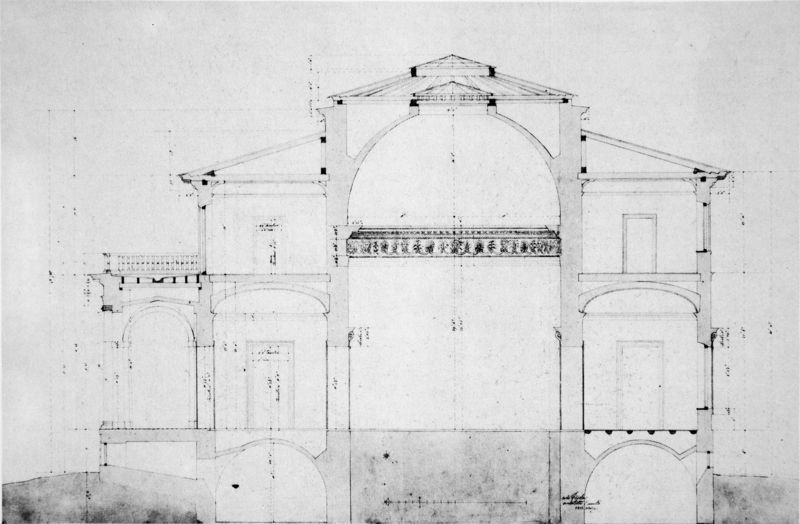
Titel: Palais Hompesch am Karolinenplatz 5 in München - Längsschnitt
Künstler: Carl von Fischer
Standort: München
Institution: Architektursammlung der Technischen Universität
Schlagwörter: weiß, fenster, grau, holz, schwarz, skizze, stützen, säule, säulen, tür, zeichnung, dach, gebäude, haus, schloss, masse, ornament, kappen, architektur, brüstung, kirche, decke, renaissance, balkon, terrasse, schiff, bogen, fassade, italien, türen, venedig, studie, dächer, giebel, mauer, grafik, graphik, linien, kuppel, geländer, halle, bögen, wände, wei, eingang, keller, tusche, arkade, loggia, gewölbe, antike, höhe, anschnitt, palast, balustrade, druck, schnitt, schwarz-weiss, radierung, stich, bleistift, räume, entwurf, architrav, arkaden, hauptschiff, kapitelle, rom, fries, tore, villa, gesims, mittelschiff, dreischiffig, seitenschiff, mauern, konstruktion, vorderansicht, etagen, geschosse, plan, vorlage, kupferstich, stockwerke, querschnitt, römisch, basilika, grundriss, aufbau, aufriss, flachdach, hauptfassade, kriche, pultdach, satteldach, romanisch, fundament, sektion, untergeschoss, seitenschiffe, obergeschoss, aufmass, decken, druckring, mehrschiffig, romanische kirche, schwarzwei, blaupause, messung, blueprint, messen, abstände, dymmetrisch